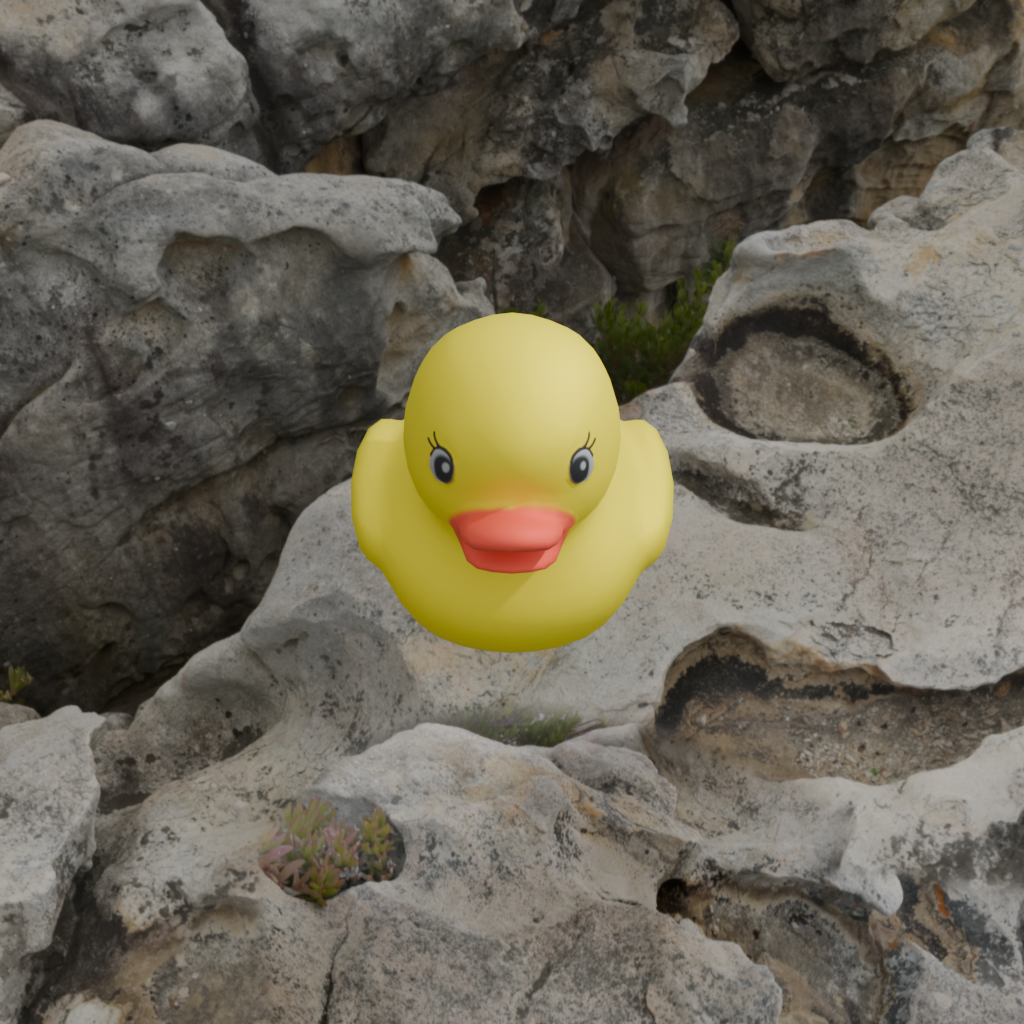
an image of a yellow rubber duck seen from <front_top> rocky landscape with a cloudy view of the sea.